Question: I am trying to write a sample application in .
My intensition is once i click on button it should open dafault mailing application .
my code is like below::
'''
public void sendEmail(View v)
{
String[] TO = {"amrood.admin@gmail.com"};
String[] CC = {"mcmohd@gmail.com"};
Intent emailIntent = new Intent(Intent.ACTION_SEND);
emailIntent.setData(Uri.parse("mailto:"));
emailIntent.setType("text/plain");
emailIntent.putExtra(Intent.EXTRA_EMAIL, TO);
emailIntent.putExtra(Intent.EXTRA_CC, CC);
emailIntent.putExtra(Intent.EXTRA_SUBJECT, "Your subject");
emailIntent.putExtra(Intent.EXTRA_TEXT, "Email message goes here");
try {
//startActivity(Intent.createChooser(emailIntent, "Send mail..."));
startActivity(emailIntent);
finish();
Log.i("Finished sending email...", "");
} catch (android.content.ActivityNotFoundException ex) {
Toast.makeText(MainActivity.this,
"There is no email client installed.", Toast.LENGTH_SHORT).show();
}
}
'''
i don't need below screen:

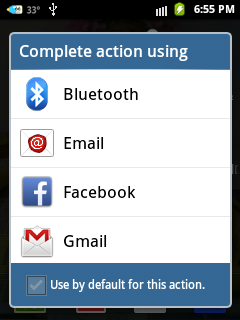
Answer: From what I understand from the problem this is what you want:
1. The user clicks on a button
2. No dialog window pops up
3. The email opens up in the default mailing application
As we have pointed out in the comments, it is the default behavior for this dialog window to pop up. If this dialog window didn't pop up, then the user would not have a choice how to handle the email you are giving them to compose.
If the user wants, they can click the check mark on the dialog box to make that application the default application for handling email. Then the user will no longer get that popup. That is up to the user, not up to the developer.
You cannot get rid of this dialog window, it is meant to be there.